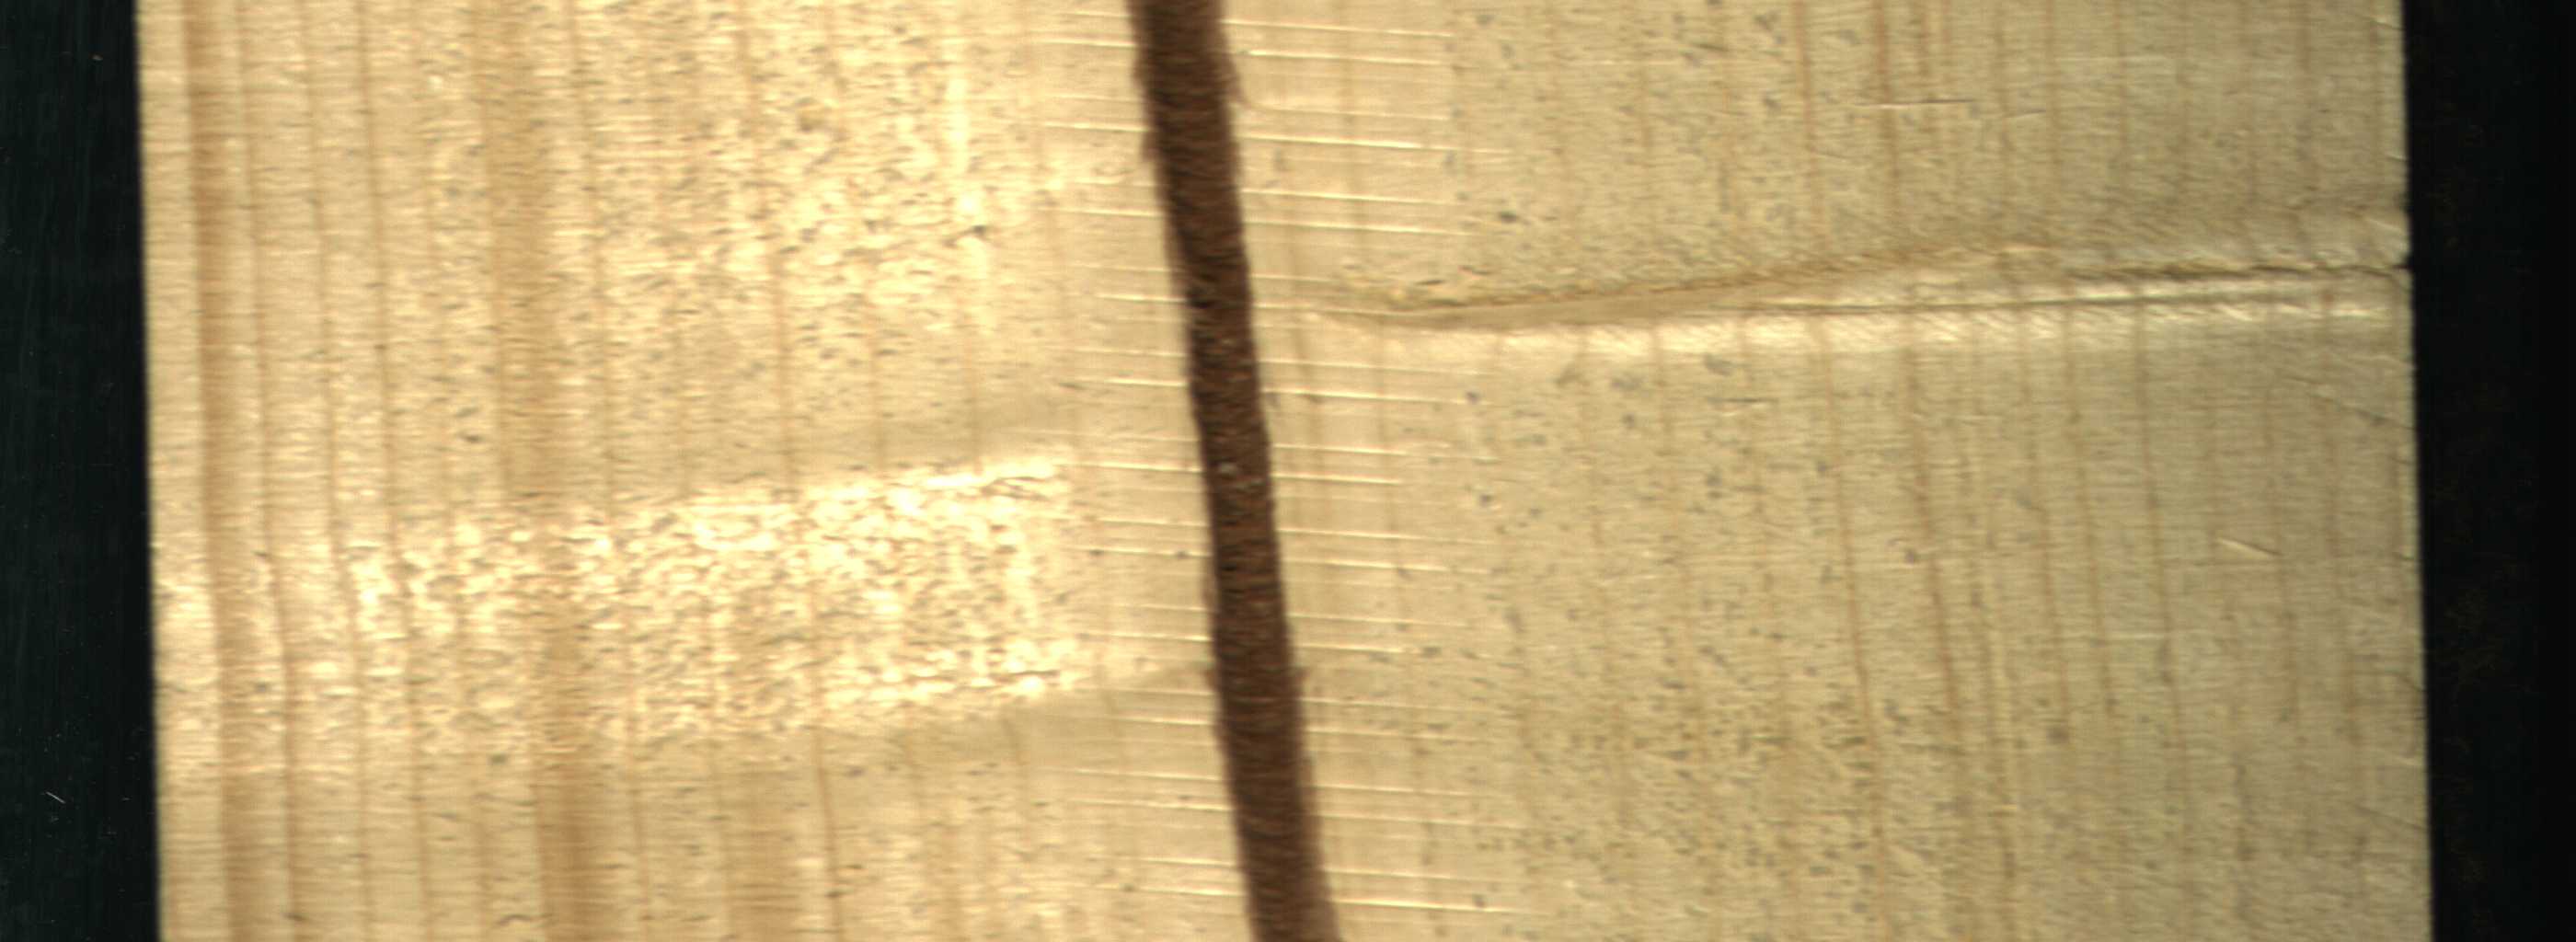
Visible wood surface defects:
Marrow
Live_Knot